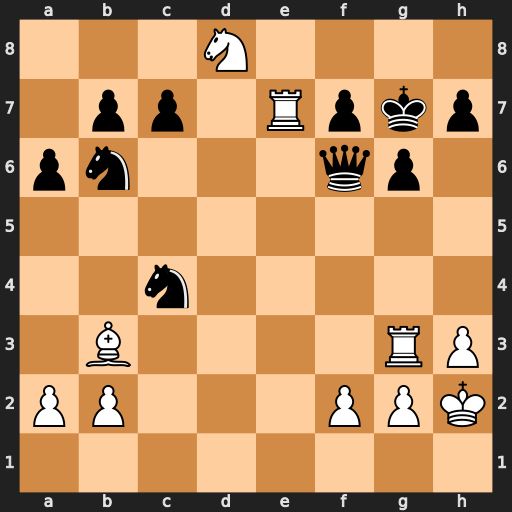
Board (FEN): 3N4/1pp1Rpkp/pn3qp1/8/2n5/1B4RP/PP3PPK/8
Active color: w
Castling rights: -
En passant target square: -
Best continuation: Rxf7+ Qxf7 Nxf7